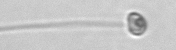
Label: flagellate